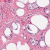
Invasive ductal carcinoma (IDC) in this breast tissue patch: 0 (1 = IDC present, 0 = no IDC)